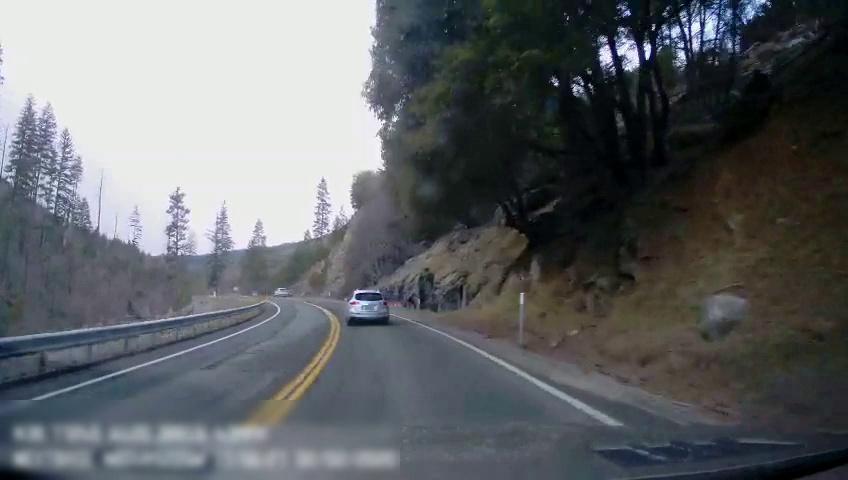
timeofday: Day
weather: Cloudy
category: Drivable Space
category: Vehicles | Car
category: Vehicles | SUV
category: Lanes | Current Lane
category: Lanes | Current Lane
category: Lanes | Opposite Lane